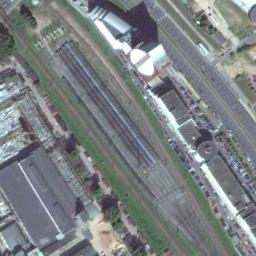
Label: railway_station